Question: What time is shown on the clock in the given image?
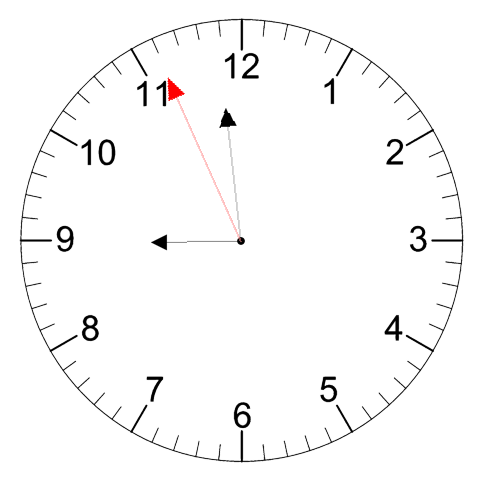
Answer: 08:58:56